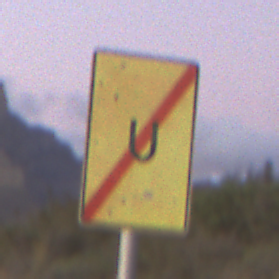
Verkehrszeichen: EndeUmleitung
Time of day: Dawn
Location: Outdoor (RoadRail)
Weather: Clear
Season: NotSpecified
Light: Natural